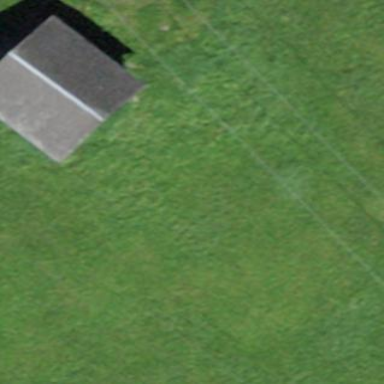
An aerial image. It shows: Shed building.